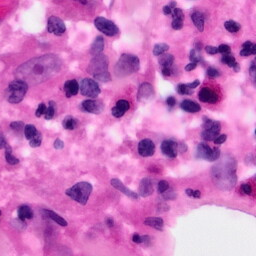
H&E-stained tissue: Pancreatic